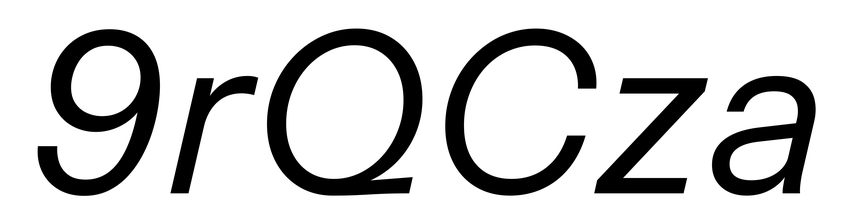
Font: InstrumentSans-Italic_Italic